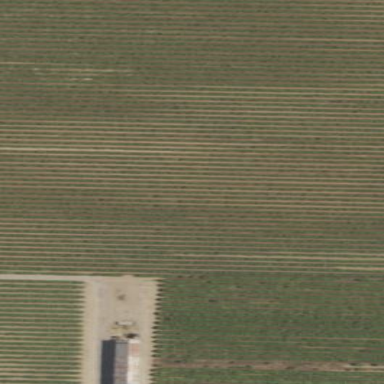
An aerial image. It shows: Vineyard.